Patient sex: M
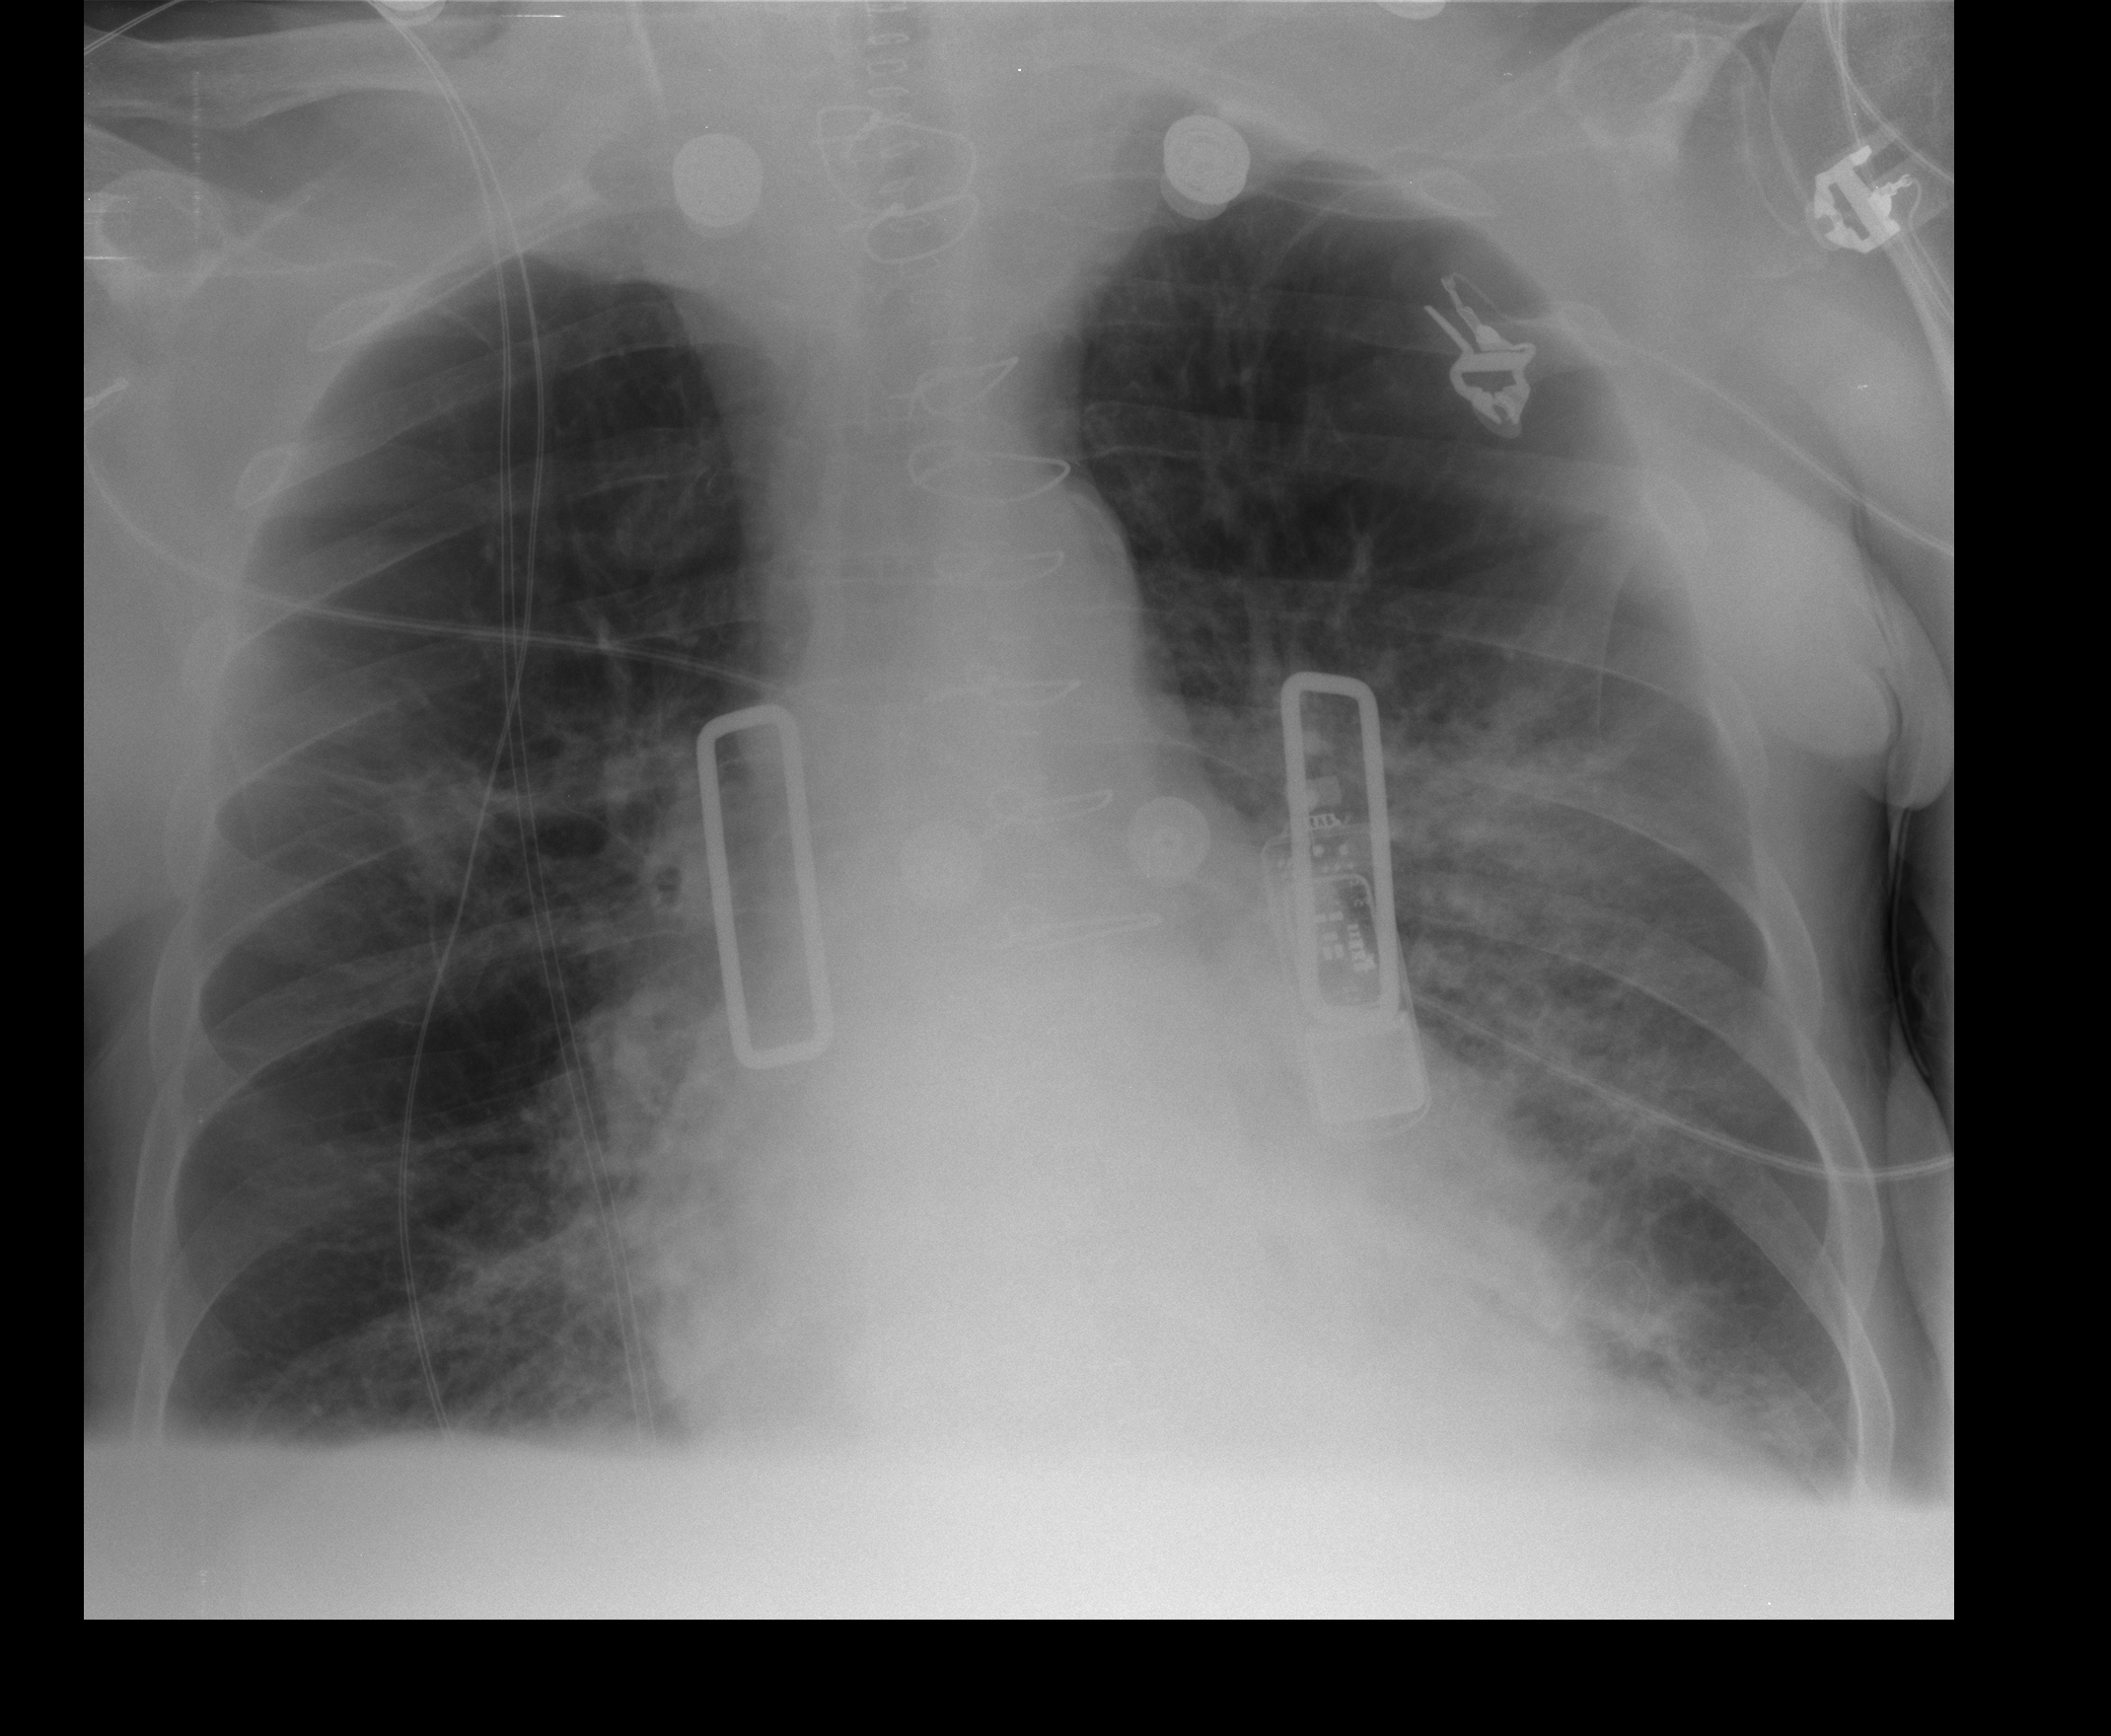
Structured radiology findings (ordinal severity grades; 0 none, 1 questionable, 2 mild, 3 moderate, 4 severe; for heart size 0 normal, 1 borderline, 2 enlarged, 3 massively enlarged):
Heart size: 0
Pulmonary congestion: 0
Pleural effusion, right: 0
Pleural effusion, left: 0
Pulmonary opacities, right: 2
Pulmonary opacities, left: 3
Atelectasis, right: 0
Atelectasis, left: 2